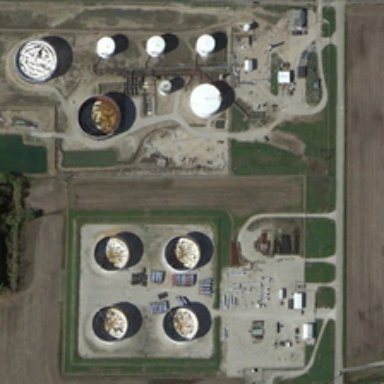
Many storage tanks are near a large piece of meadow .